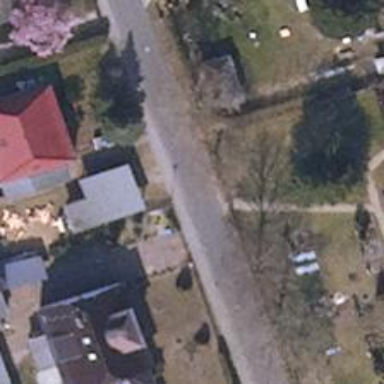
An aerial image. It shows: Residential road.